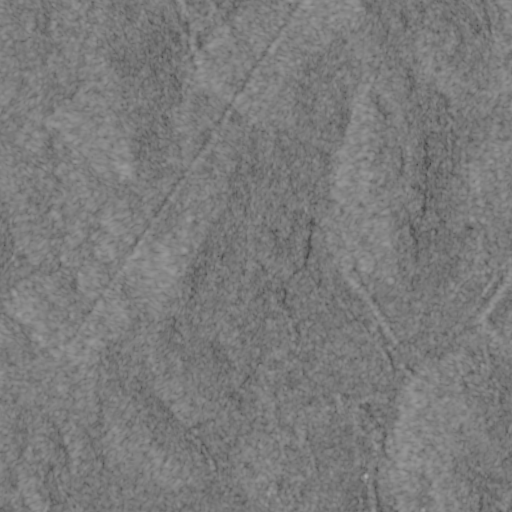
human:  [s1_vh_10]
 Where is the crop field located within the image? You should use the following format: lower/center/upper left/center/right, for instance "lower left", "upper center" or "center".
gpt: The crop field is located in the lower left of the image.
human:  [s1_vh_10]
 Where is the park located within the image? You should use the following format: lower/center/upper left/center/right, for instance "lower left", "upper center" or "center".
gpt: The park is located in the center right of the image.
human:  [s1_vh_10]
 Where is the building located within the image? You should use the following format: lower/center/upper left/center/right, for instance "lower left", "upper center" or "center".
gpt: The building is located in the lower center of the image.
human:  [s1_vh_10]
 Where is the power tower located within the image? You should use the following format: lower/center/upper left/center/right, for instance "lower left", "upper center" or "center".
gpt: There is no power tower in the image.

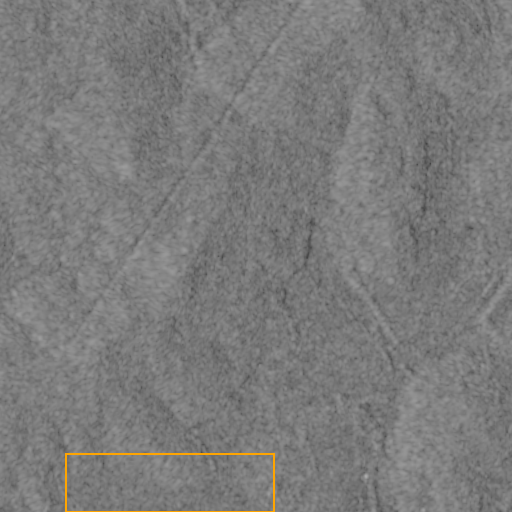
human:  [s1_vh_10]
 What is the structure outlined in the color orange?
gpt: The structure outlined in orange is a crop field.
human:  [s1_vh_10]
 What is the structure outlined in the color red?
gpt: There is no red outline.